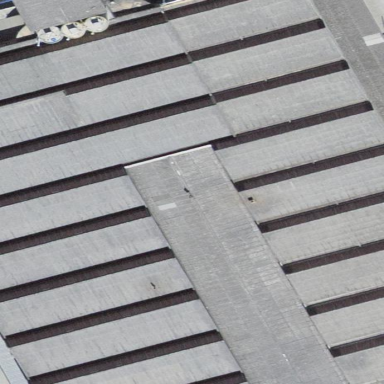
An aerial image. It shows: Industrial building.